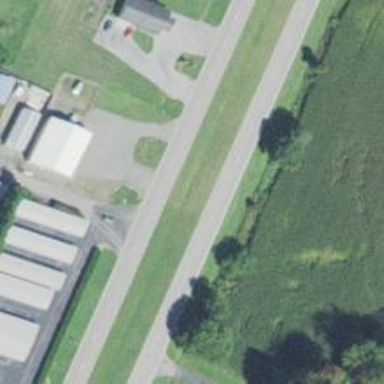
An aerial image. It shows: Trunk highway.